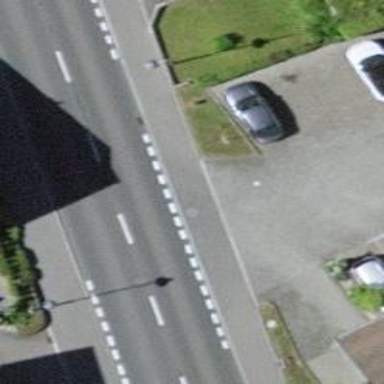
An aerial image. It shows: Unmarked crossing on the road.